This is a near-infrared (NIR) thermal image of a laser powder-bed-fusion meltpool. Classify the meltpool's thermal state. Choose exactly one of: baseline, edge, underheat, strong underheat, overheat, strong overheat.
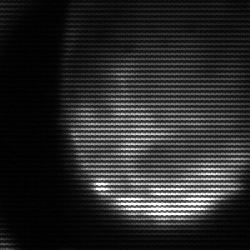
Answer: edge